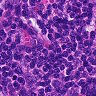
Metastatic tissue present: no